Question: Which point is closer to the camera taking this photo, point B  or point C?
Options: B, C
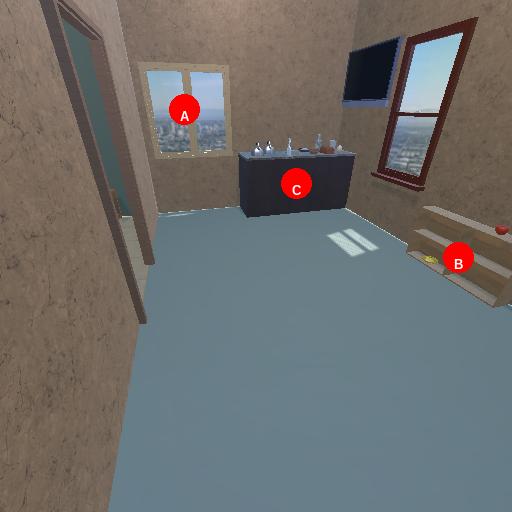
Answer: B